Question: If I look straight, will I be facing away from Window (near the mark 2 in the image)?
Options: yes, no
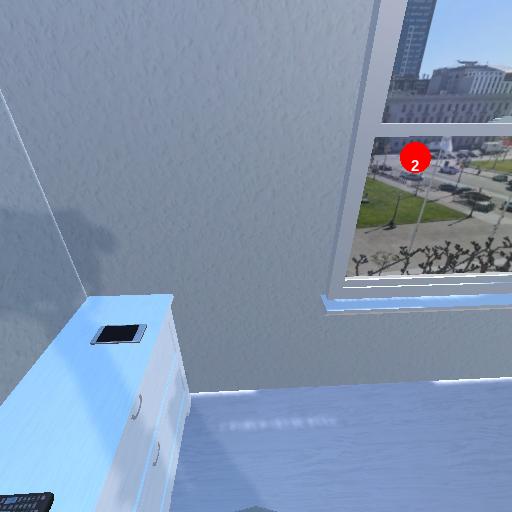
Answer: yes